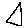
Label: triangle